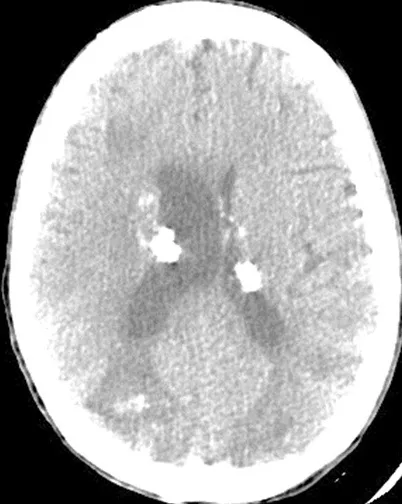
Axial unenhanced CT scan of the brain shows numerous calcified sub ependymal nodules.
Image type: radiology (ct)